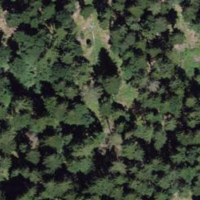
EUNIS habitat code: 43
Species observed at this site:
Epipactis atrorubens